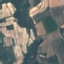
Land use / land cover: PermanentCrop